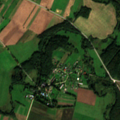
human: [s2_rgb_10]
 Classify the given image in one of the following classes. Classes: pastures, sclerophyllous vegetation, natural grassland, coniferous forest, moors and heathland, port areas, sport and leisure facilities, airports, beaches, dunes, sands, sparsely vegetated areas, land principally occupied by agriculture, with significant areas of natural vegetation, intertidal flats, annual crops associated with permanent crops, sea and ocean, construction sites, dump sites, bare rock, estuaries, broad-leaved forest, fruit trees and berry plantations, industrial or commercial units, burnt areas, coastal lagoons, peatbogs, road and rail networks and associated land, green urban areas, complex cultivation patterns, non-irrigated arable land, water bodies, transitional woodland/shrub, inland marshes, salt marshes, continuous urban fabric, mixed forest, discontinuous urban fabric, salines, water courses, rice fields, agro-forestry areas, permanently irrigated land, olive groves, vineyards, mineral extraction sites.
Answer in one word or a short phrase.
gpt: discontinuous urban fabric, non-irrigated arable land, pastures, complex cultivation patterns, land principally occupied by agriculture, with significant areas of natural vegetation, broad-leaved forest, coniferous forest